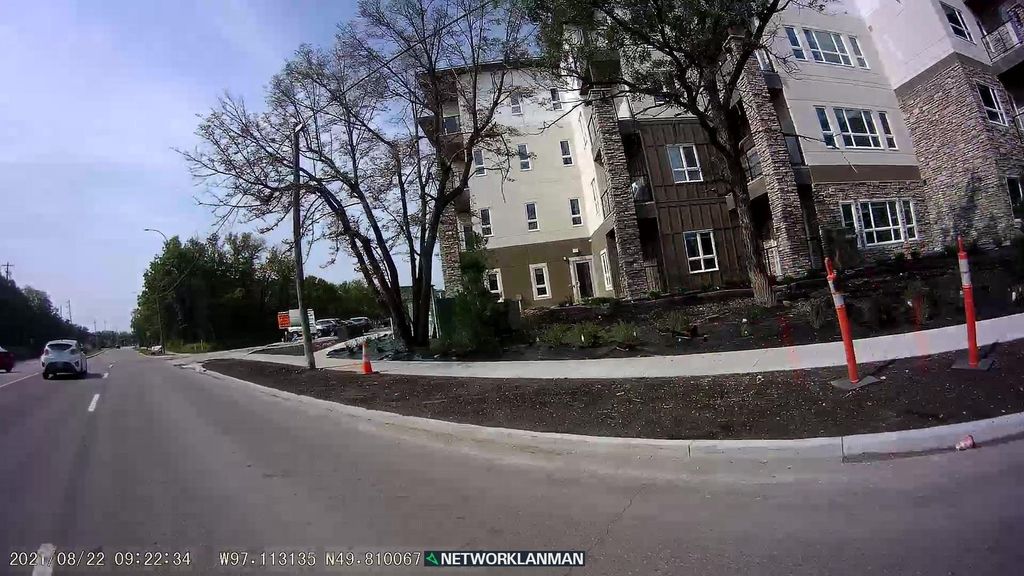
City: winnipeg